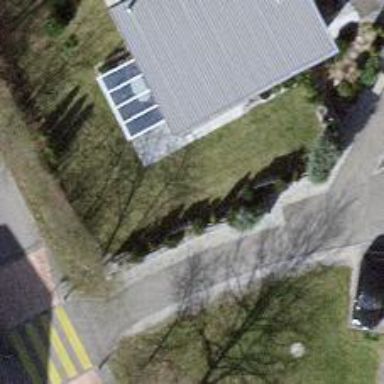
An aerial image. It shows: Concrete footway.